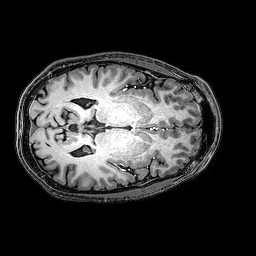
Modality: T1w
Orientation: axial
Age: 25
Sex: male
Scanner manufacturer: philips
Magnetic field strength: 3 T
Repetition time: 0.009 s
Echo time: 0.0035 s